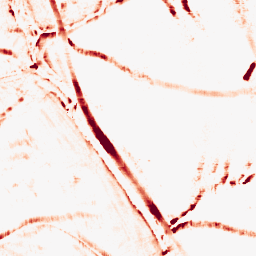
Category: morphological
Decomposition family: morphological_square
Decomposition parameters: operation: opening
size: 10
Upsampling method: bilinear
Upsampling parameters: scale: 2
Upsampling scale: 2